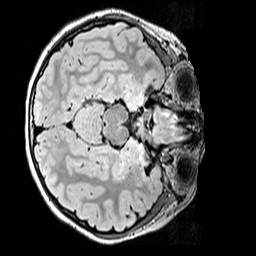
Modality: FLAIR
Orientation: axial
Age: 10
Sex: female
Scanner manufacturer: siemens
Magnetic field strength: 3 T
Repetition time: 5 s
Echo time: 0.388 s